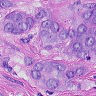
Metastatic tissue present: yes